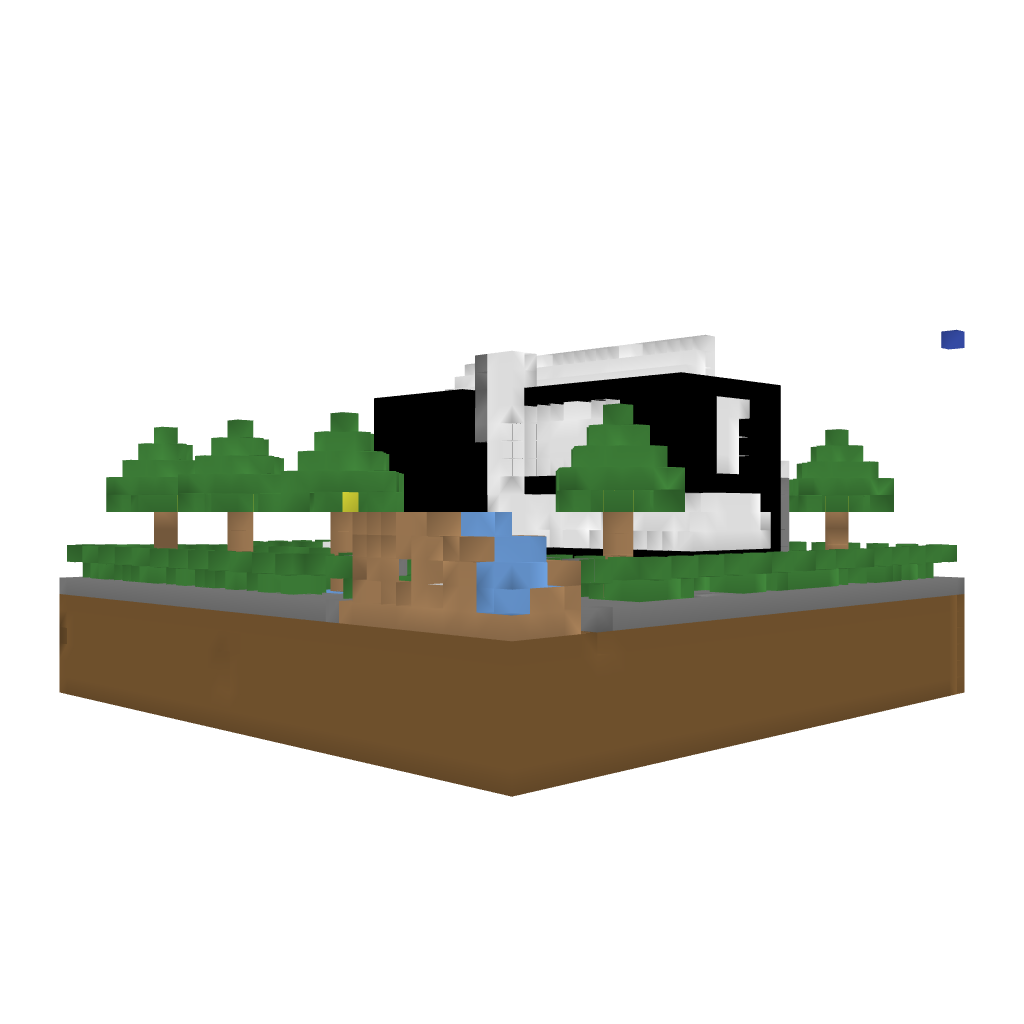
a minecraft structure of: Modern House #1 bad low quality